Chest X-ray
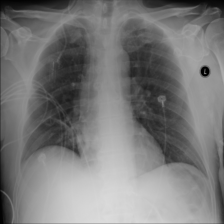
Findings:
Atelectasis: negative
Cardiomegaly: negative
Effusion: negative
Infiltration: negative
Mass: negative
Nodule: negative
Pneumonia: negative
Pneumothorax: negative
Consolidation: negative
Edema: negative
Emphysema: negative
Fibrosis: negative
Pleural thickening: negative
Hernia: negative